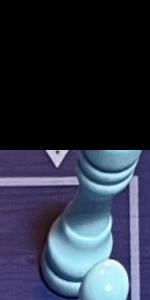
Label: Rook_White